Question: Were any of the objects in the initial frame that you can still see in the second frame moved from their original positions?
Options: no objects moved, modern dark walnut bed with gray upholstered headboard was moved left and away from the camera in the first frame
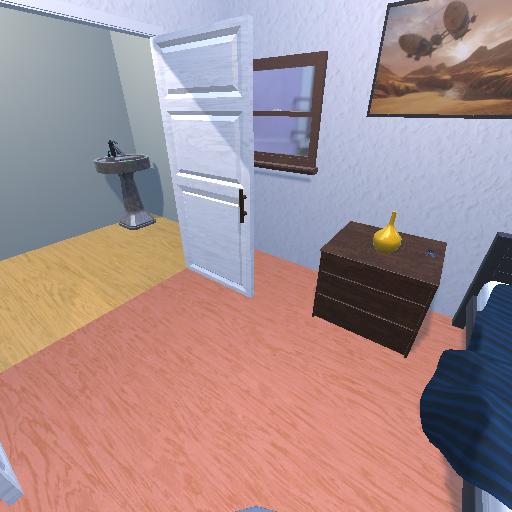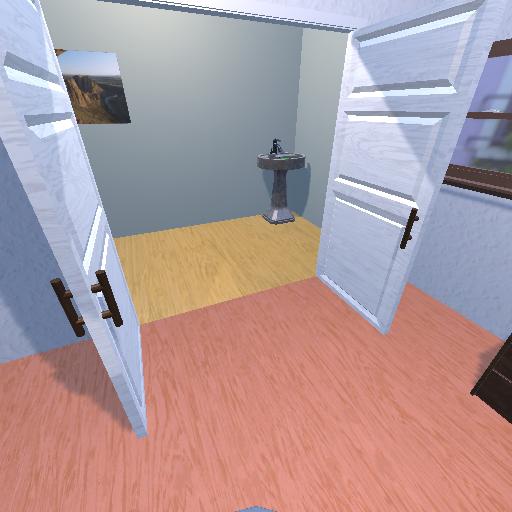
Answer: no objects moved